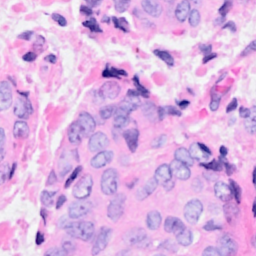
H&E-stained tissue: Breast